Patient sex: M
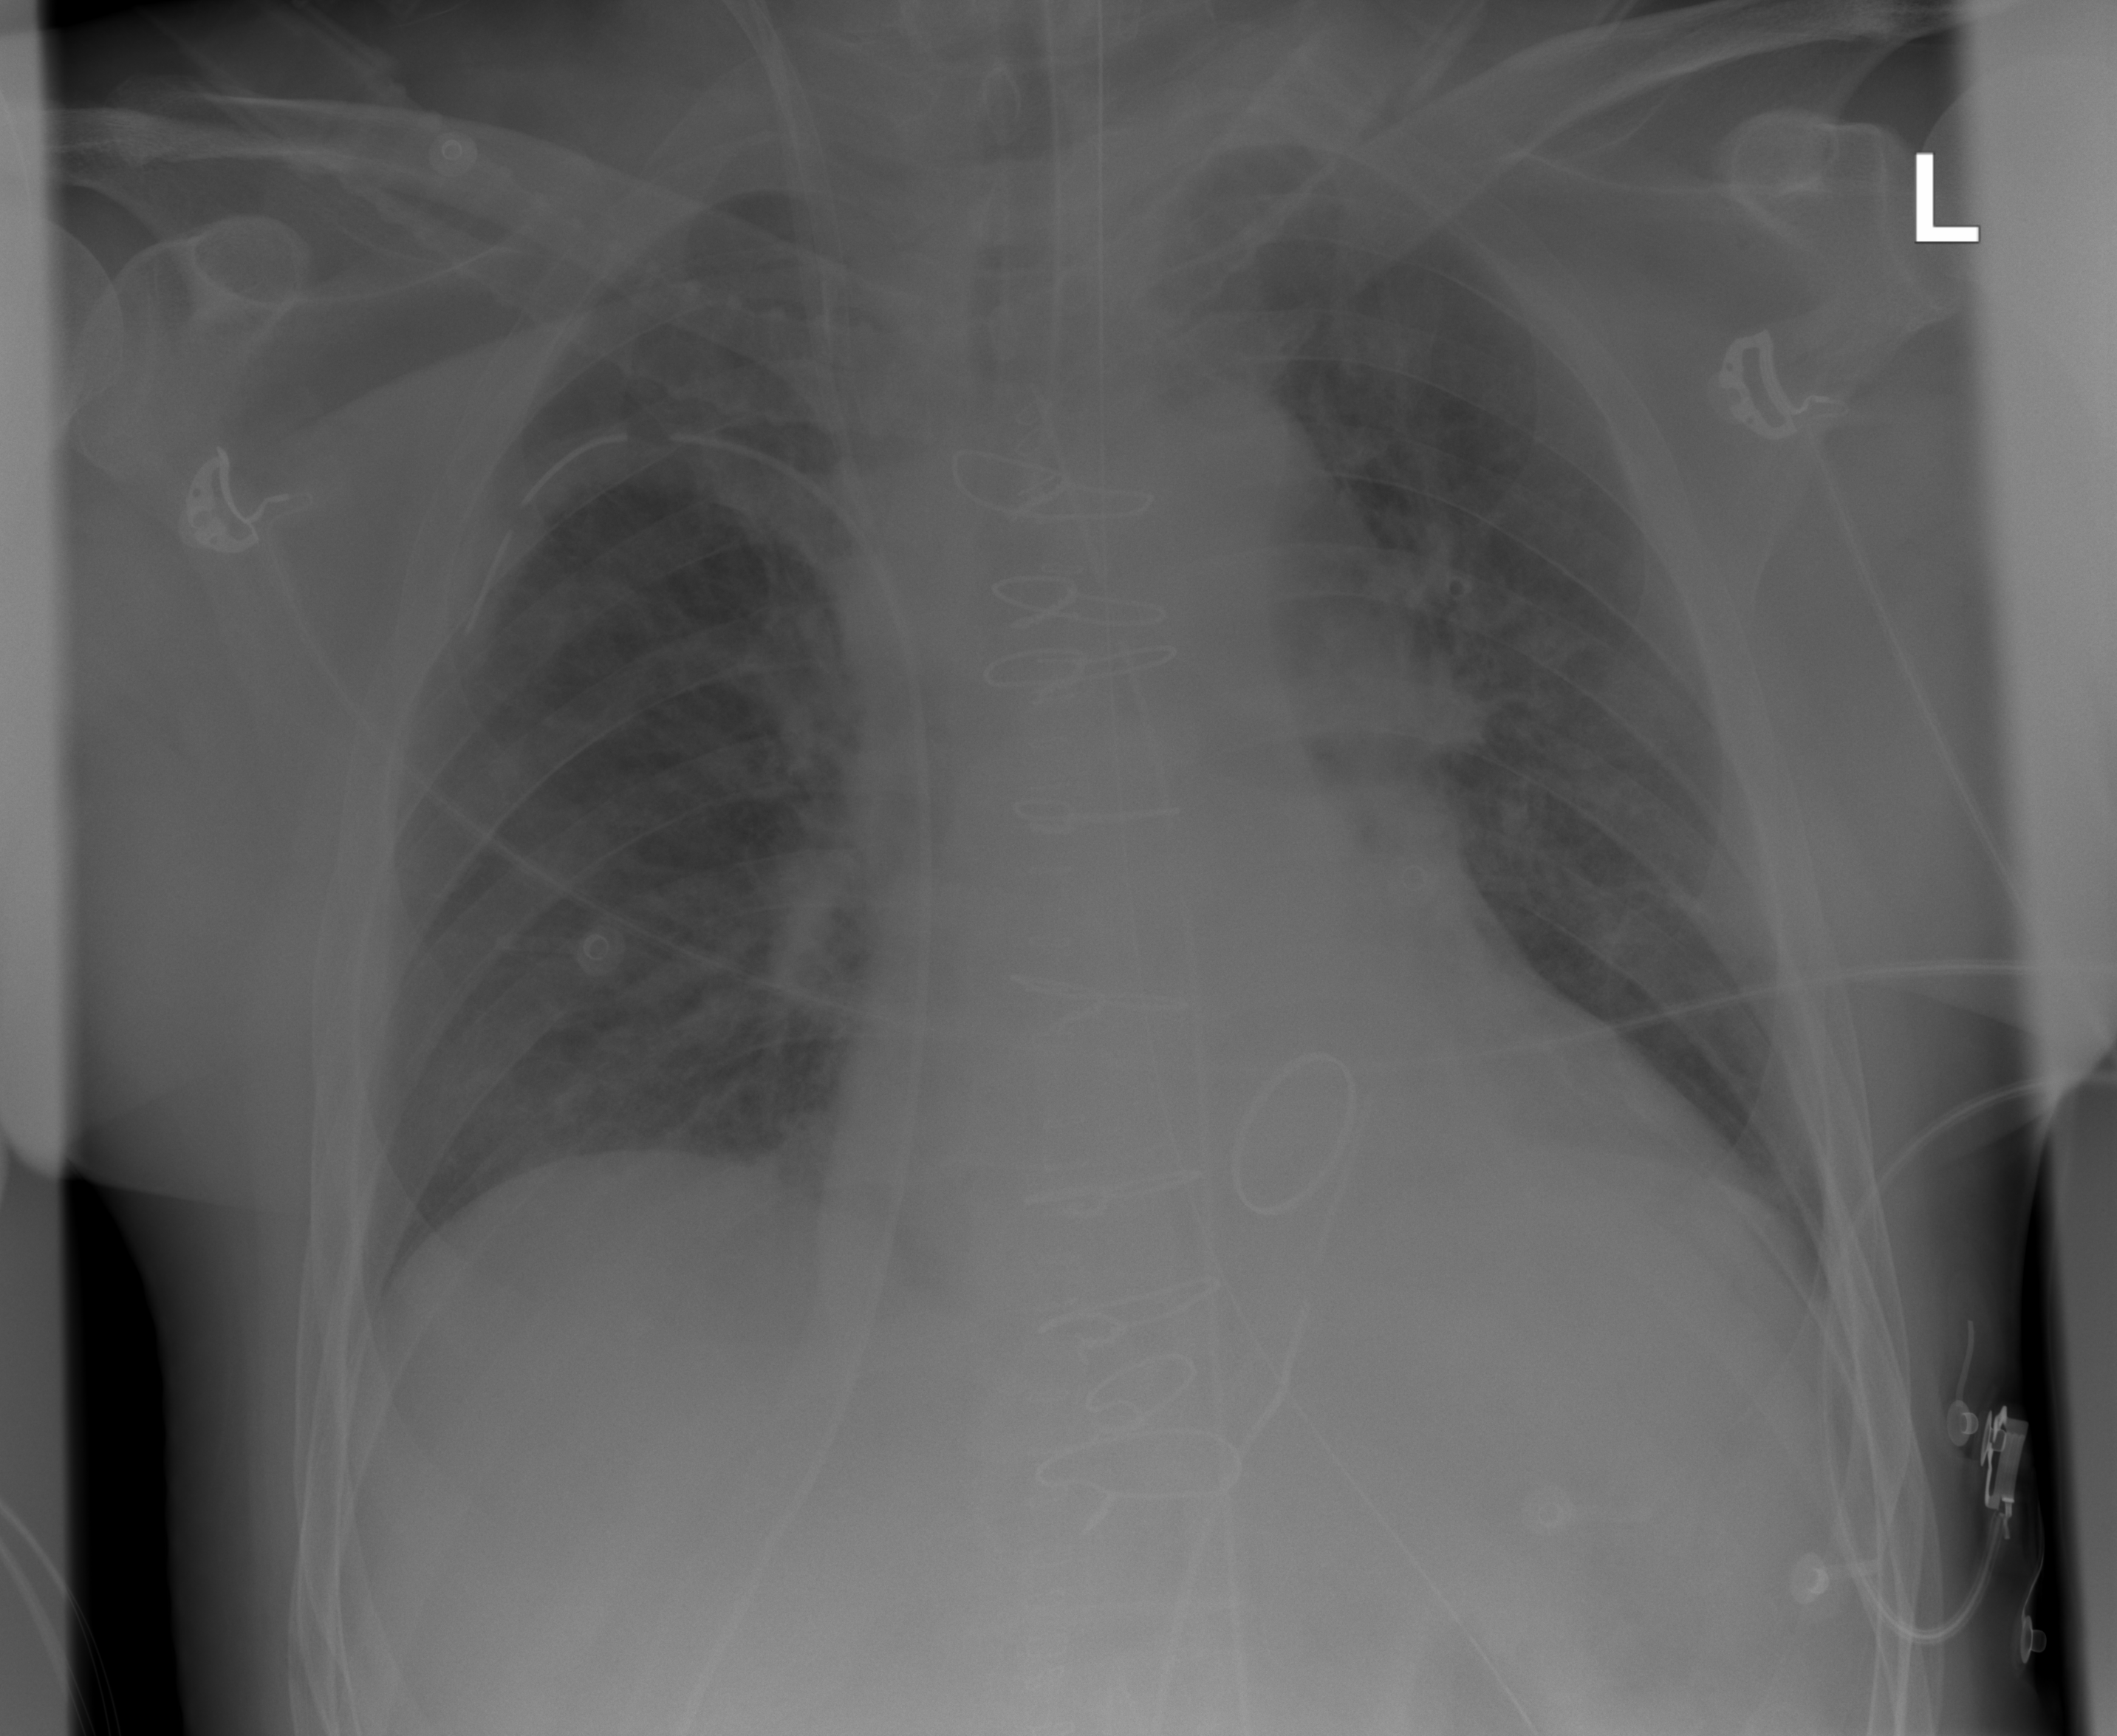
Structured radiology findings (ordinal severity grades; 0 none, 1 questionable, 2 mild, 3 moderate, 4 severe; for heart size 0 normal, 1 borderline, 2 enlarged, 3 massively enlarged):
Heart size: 2
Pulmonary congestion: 0
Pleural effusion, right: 0
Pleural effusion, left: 0
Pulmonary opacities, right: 0
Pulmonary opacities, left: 0
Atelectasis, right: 0
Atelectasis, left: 0